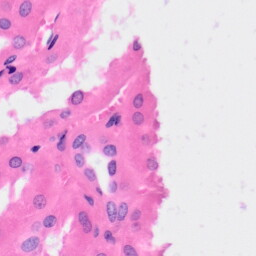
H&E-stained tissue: Kidney